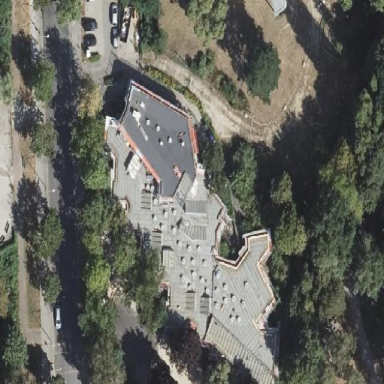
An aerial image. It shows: Kindergarten.